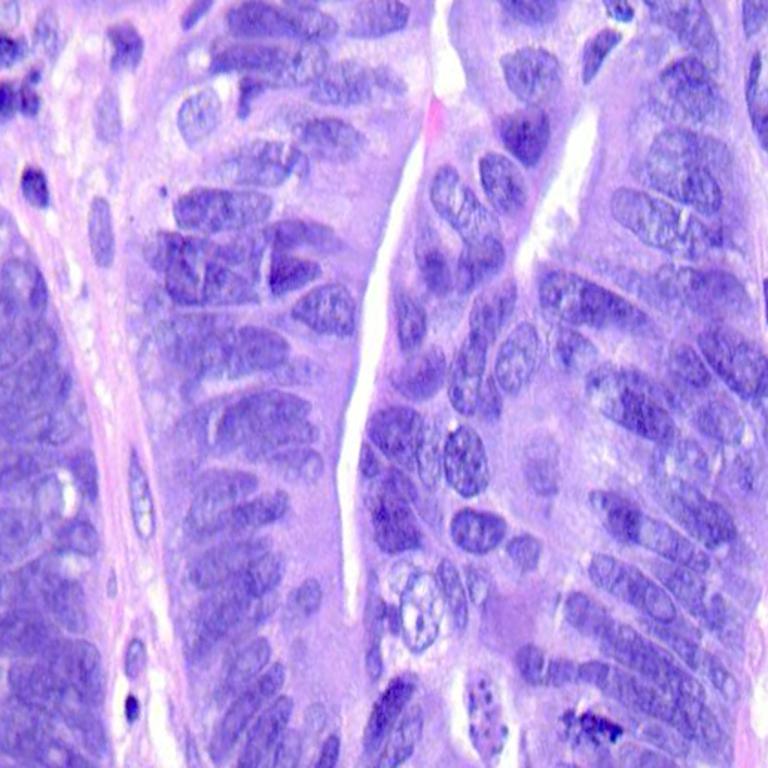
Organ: colon
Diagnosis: adenocarcinomas